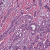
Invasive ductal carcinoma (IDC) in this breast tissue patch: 1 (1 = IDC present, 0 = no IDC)